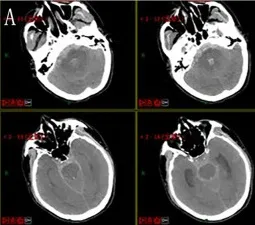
Perioperative neuroimages of Case 13. Emergent cranial CT revealed diffuse SAH and 4th ventricular hematoma (A).
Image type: radiology (ct)